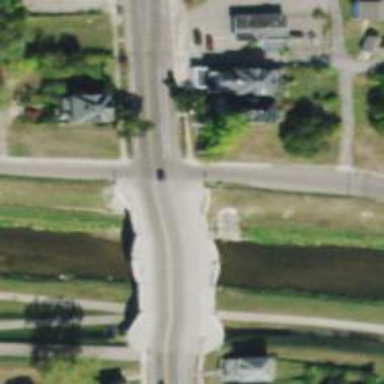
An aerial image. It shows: Footway on bridge.